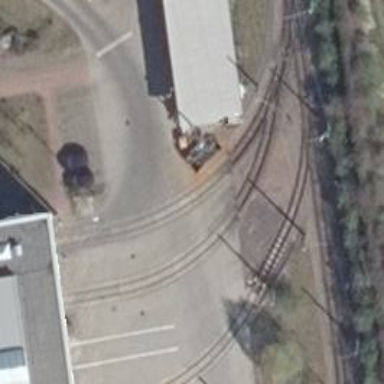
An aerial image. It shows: Tram railway.